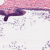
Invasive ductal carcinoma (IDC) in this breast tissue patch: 0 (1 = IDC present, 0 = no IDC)